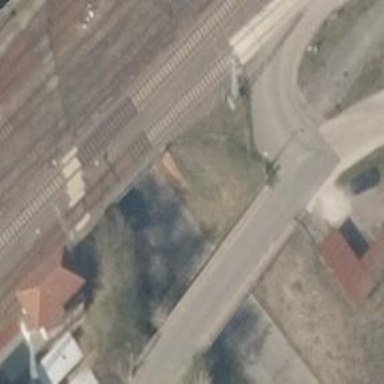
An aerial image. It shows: Railway yard with bridge.